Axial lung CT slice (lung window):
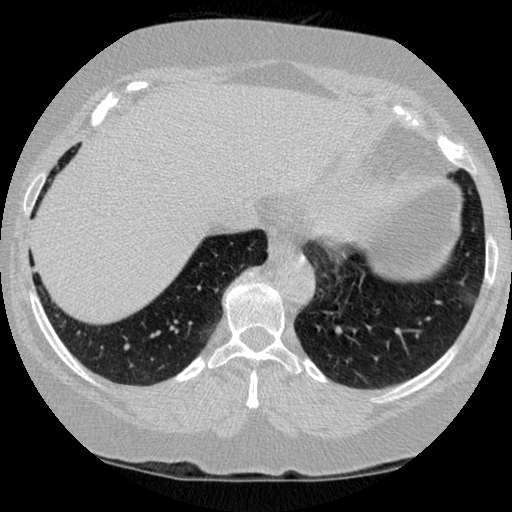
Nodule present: no